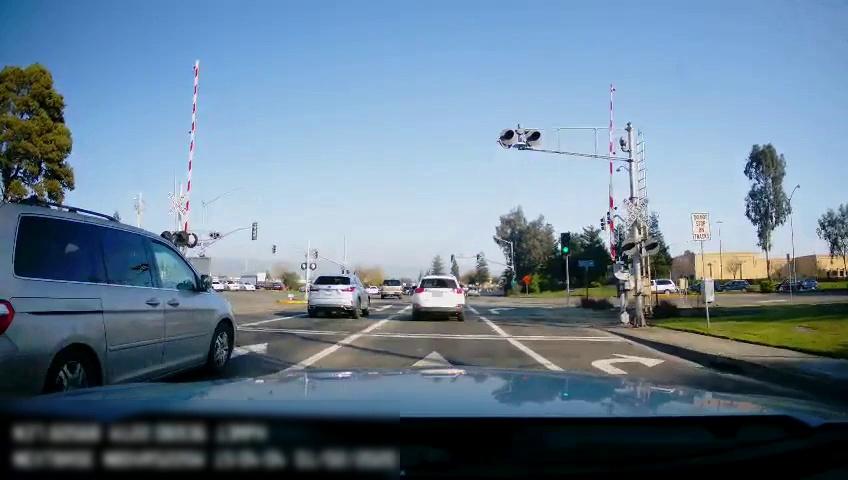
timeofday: Day
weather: Sunny
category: Drivable Space
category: Drivable Space
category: Vehicles | Car
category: Vehicles | SUV
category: Vehicles | Car
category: Vehicles | SUV
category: Vehicles | SUV
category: Vehicles | SUV
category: Vehicles | Van
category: Vehicles | SUV
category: Lanes | Alternate Lane
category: Lanes | Current Lane
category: Lanes | Current Lane
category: Traffic | Lights
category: Traffic | Lights
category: Traffic | Lights
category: Traffic | Lights
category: Traffic | Lights
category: Traffic | Signs
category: Traffic | Lights
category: Traffic | Lights
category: Traffic | Lights
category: Traffic | Lights
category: Traffic | Lights
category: Traffic | Lights
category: Traffic | Signs